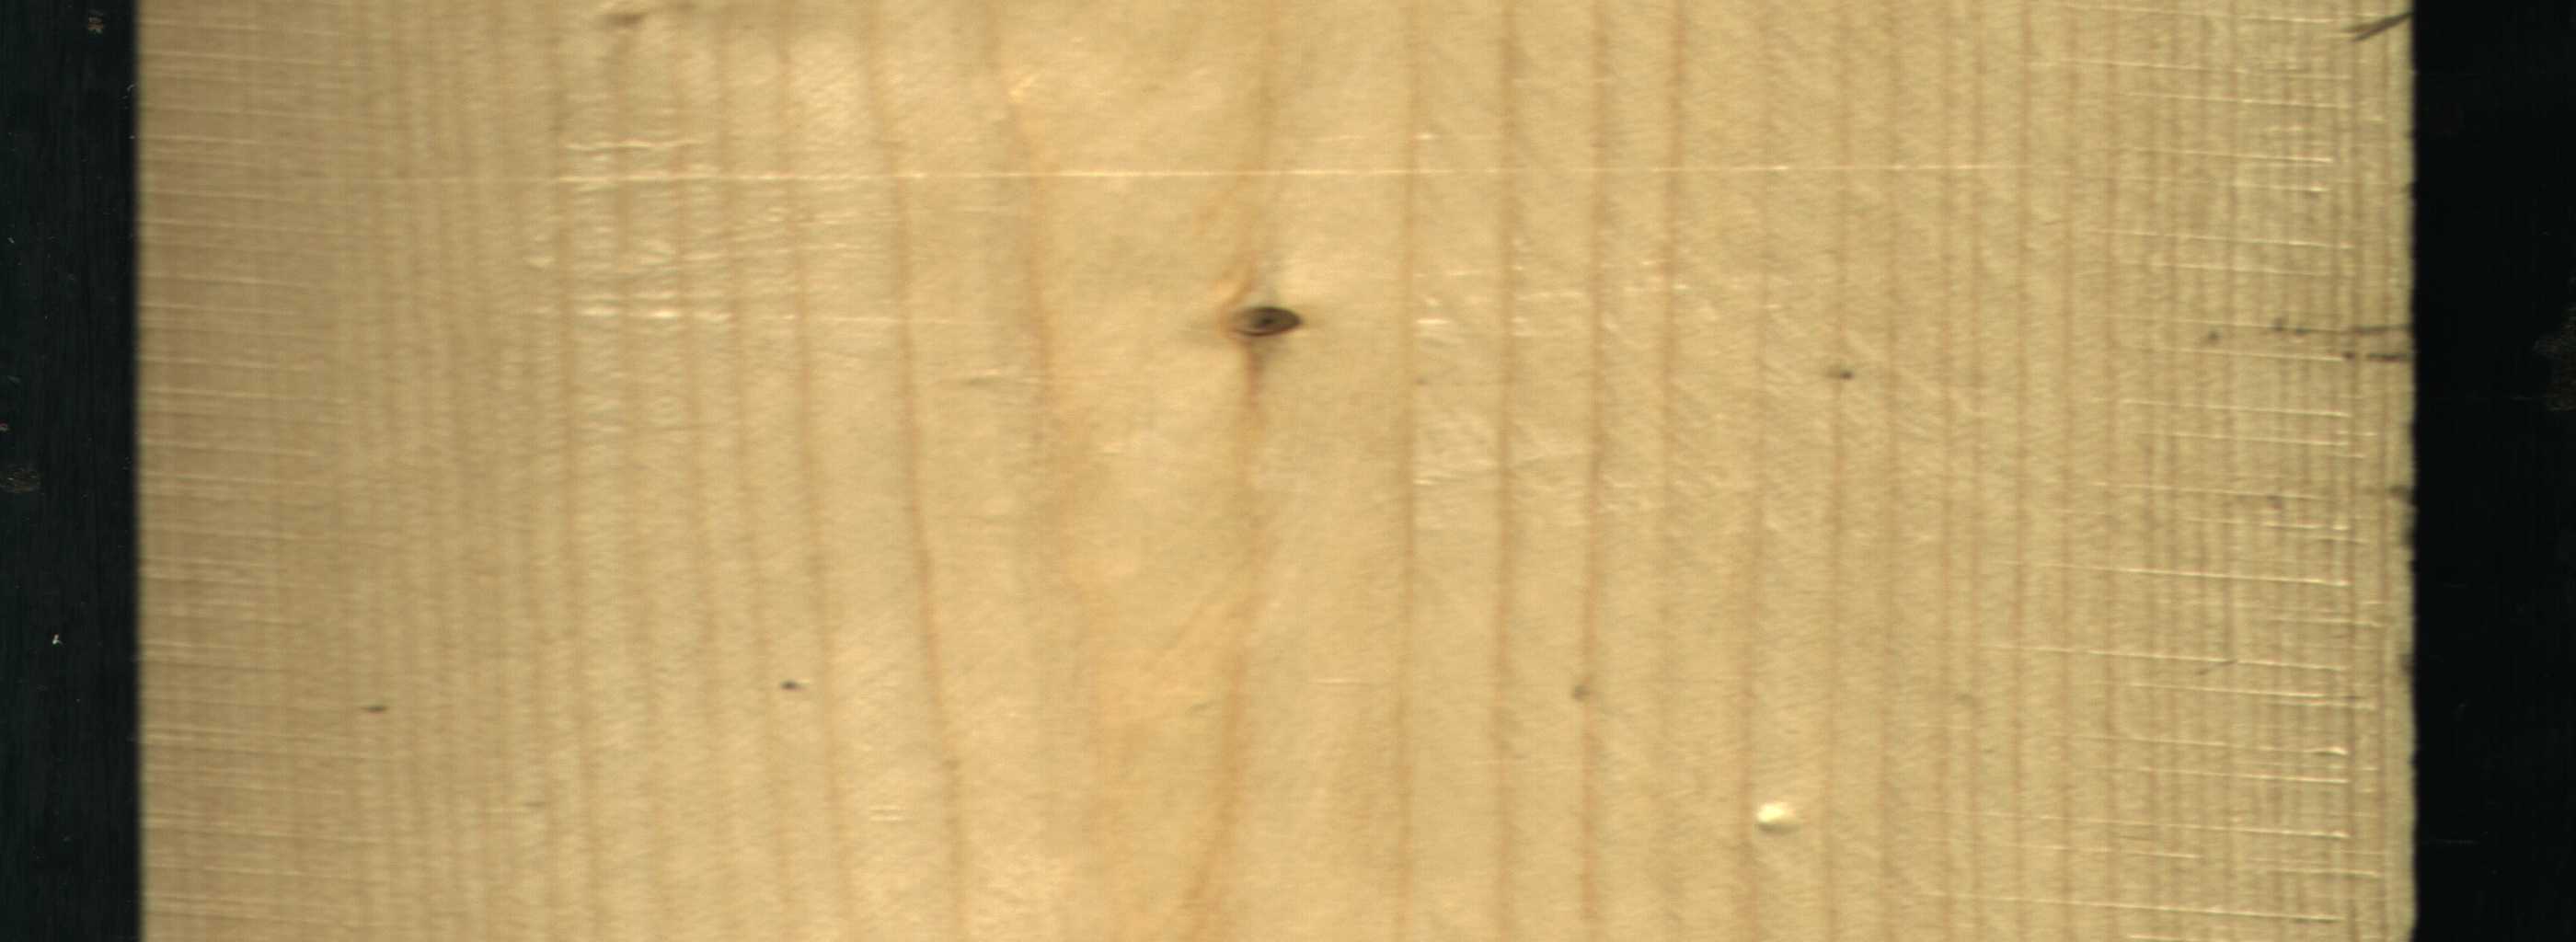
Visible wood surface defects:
Dead_Knot